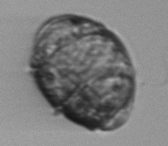
Label: Margalefidinium